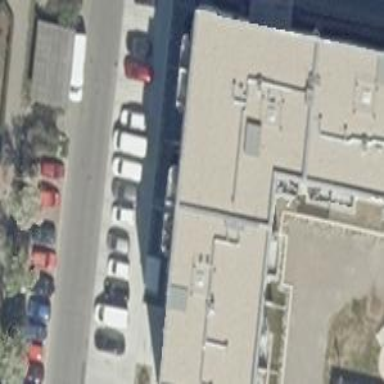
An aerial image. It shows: Apartment building with flat roof.